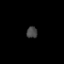
Tissue: skin
Cell type: T cells
Senescence score: 0.7689
Nuclear area (px): 123
Mean DAPI intensity: 68.65